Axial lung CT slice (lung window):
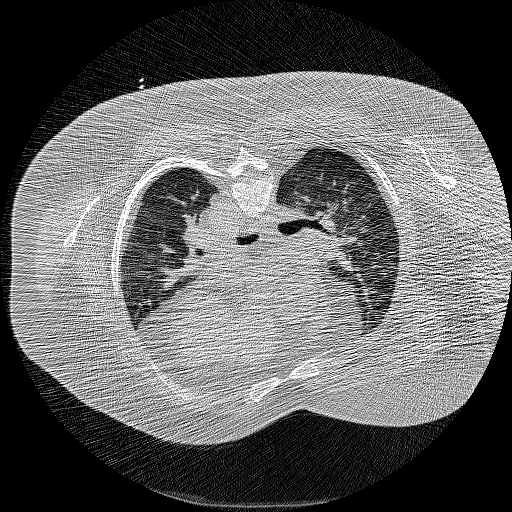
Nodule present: no